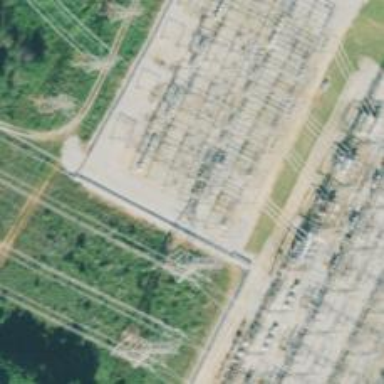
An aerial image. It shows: Switch used for power control.